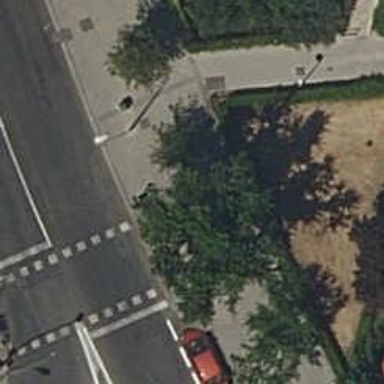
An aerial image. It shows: Bollard barrier.